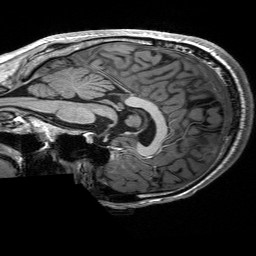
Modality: T1w
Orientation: sagittal
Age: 20
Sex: male
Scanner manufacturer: siemens
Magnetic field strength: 3 T
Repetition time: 2.53 s
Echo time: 0.00227 s